Field crop: maize
Growth stage: 2
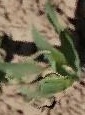
Species: maize